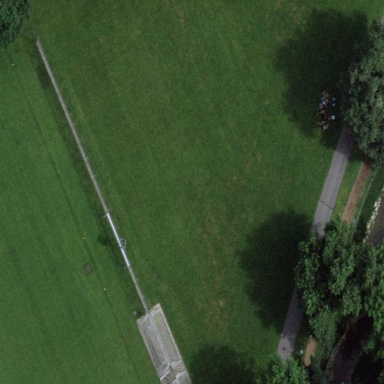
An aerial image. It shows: Pitch for leisure activities.